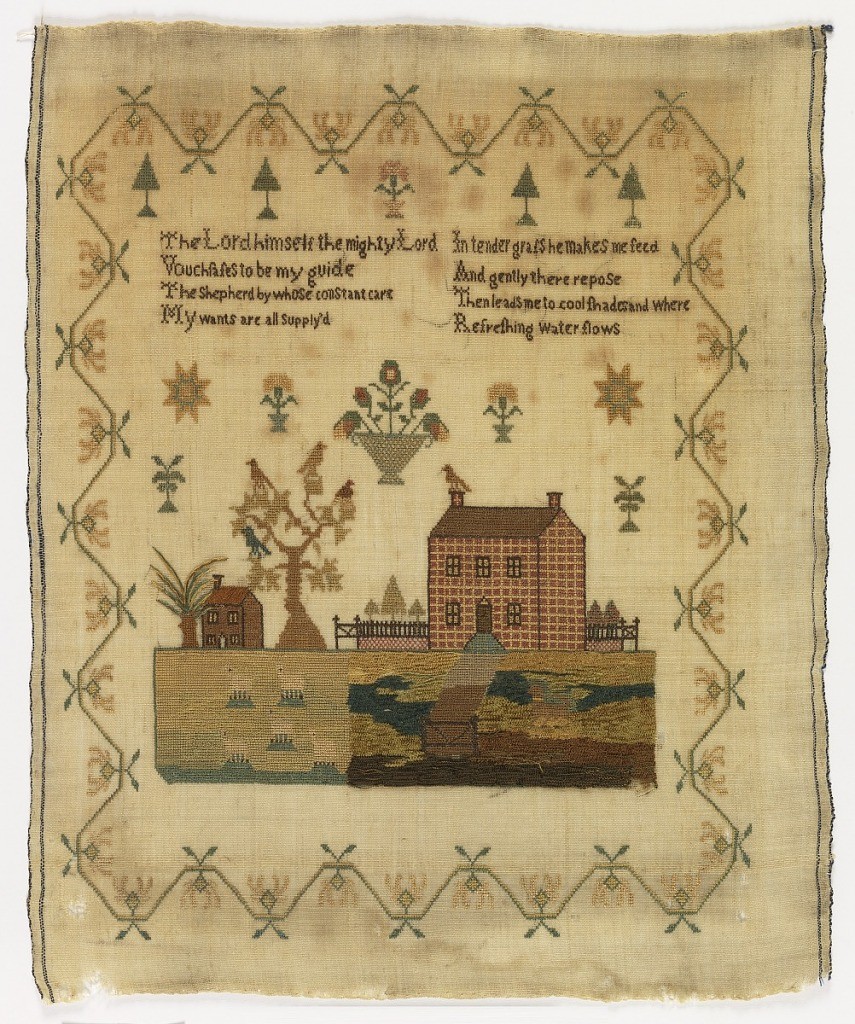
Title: Sampler
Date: ca. 1820
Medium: silk embroidery on wool Technique: embroidery on plain weave
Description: Verse, landscape with two houses, trees with birds, sheep on lawn and scattered flower and tree motifs surrounded by an angular border.